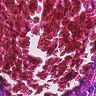
Metastatic tissue present: no